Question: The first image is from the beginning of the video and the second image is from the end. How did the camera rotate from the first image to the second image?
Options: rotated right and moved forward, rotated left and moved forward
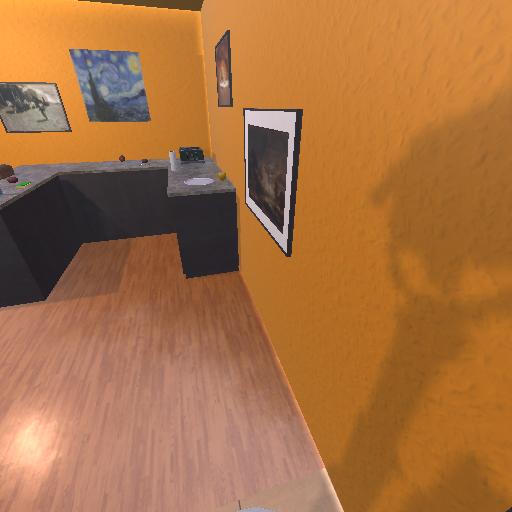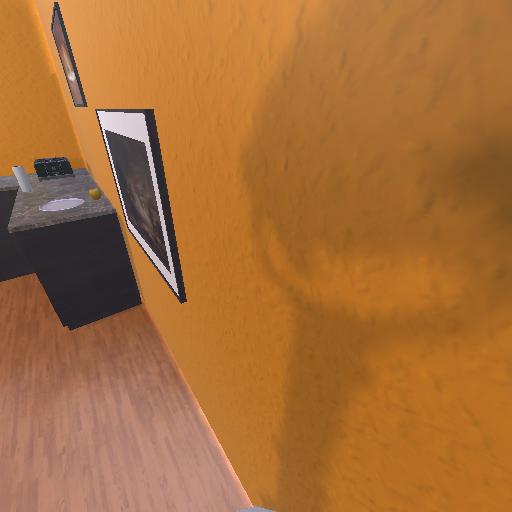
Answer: rotated right and moved forward